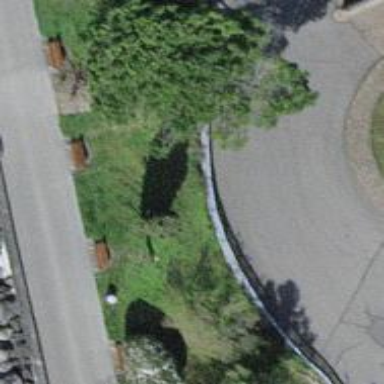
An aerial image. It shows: Urban environment with evergreen needle-leaved trees.